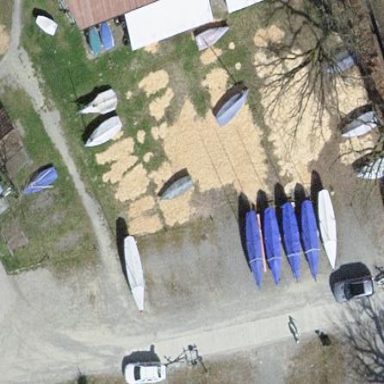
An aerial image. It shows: Boatyard located near waterway.